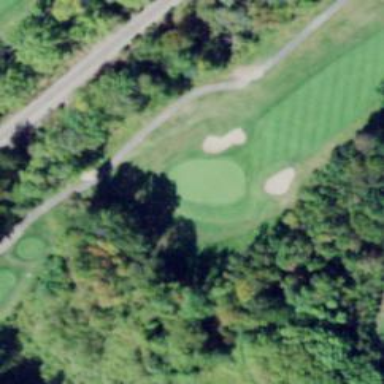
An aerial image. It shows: Golf hole.